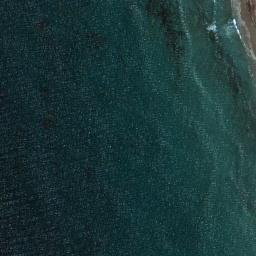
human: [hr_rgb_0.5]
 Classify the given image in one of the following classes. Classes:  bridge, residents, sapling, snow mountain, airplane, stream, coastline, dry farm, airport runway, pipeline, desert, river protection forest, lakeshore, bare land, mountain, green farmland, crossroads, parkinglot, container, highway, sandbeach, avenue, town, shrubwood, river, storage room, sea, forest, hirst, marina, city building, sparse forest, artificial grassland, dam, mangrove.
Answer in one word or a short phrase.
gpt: sea